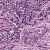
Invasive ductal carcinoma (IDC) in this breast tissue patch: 1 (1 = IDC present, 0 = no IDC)